Question: i'm getting error while trying to do edit the table. Please help
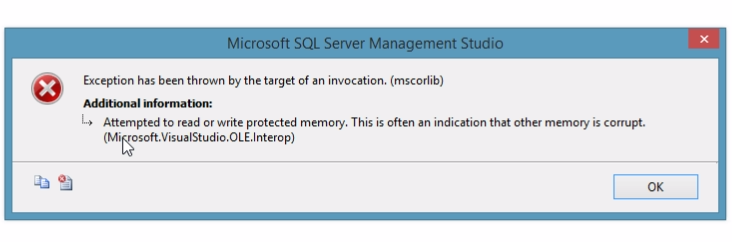
Answer: Upgraded my sql server to 2014 . The problem was miss match in sql server versions.